Question: Find the minimum number of moves required to get from the Tower of Hanoi state described in the figure to the completed state
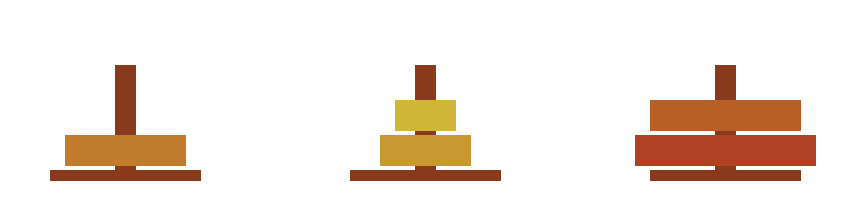
Answer: 4